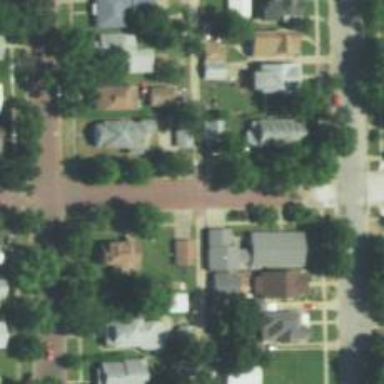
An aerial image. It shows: Alley classified as service road.